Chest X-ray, PA view. Patient: 41 years old, sex M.
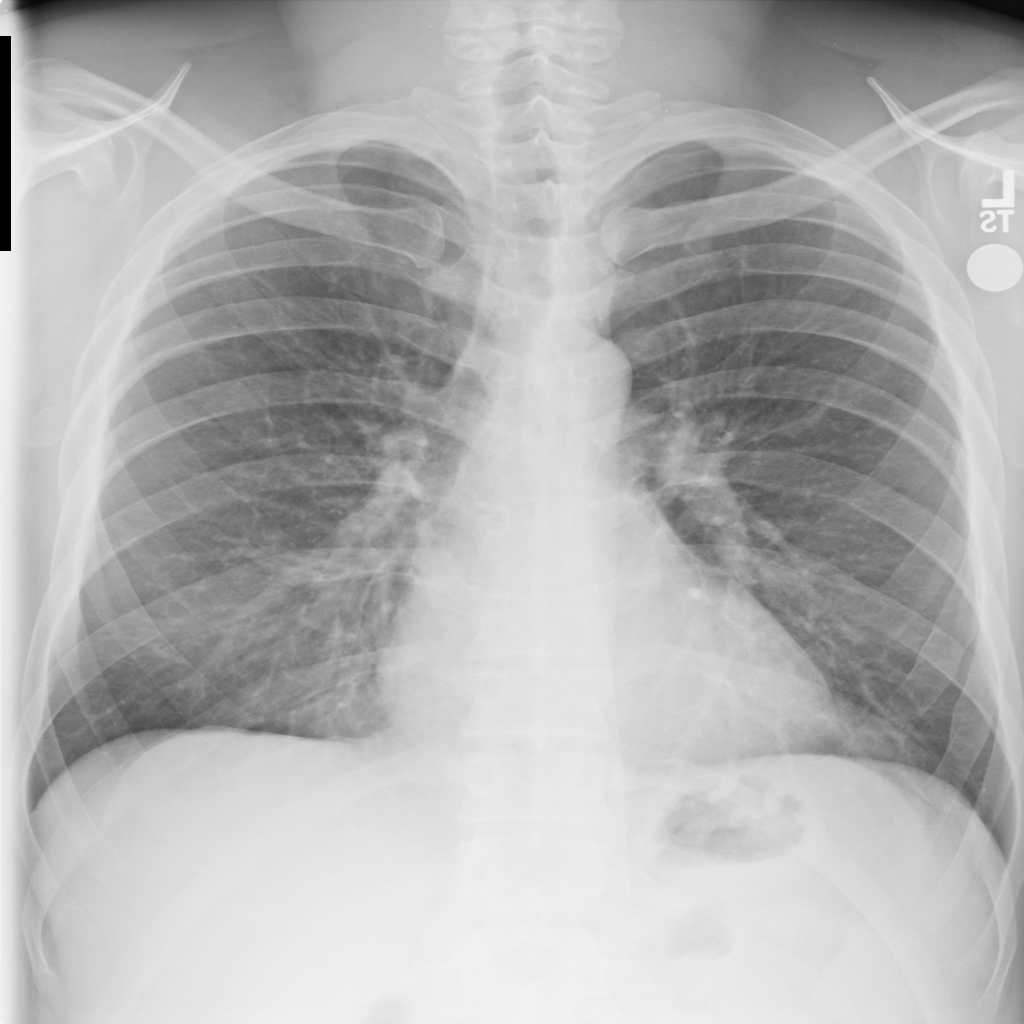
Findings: No Finding